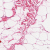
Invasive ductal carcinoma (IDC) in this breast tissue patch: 0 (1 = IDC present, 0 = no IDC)